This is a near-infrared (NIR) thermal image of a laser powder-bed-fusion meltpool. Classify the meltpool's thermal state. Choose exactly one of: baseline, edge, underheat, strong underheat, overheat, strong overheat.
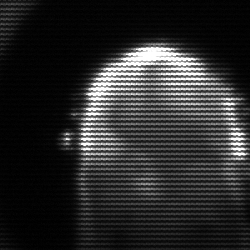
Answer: baseline